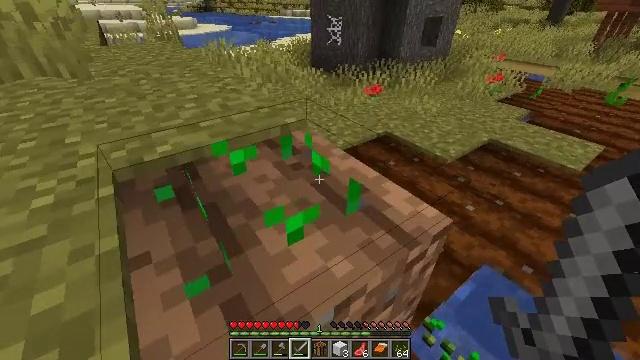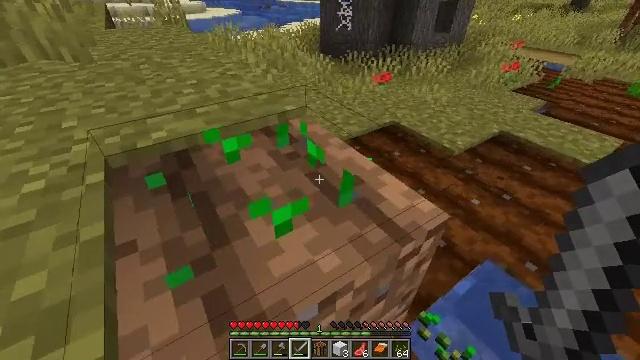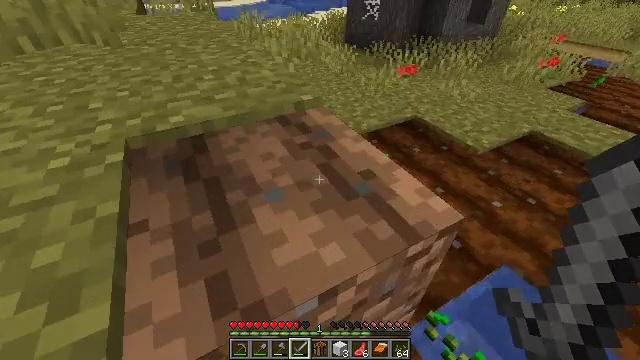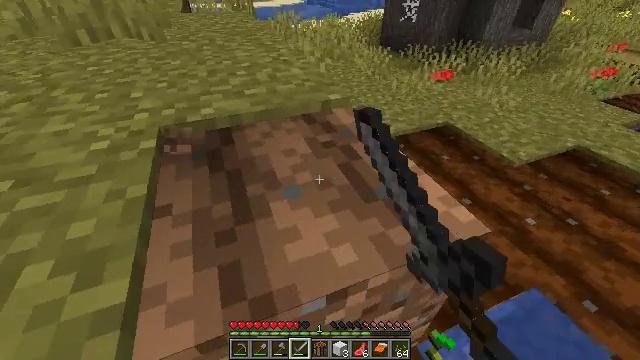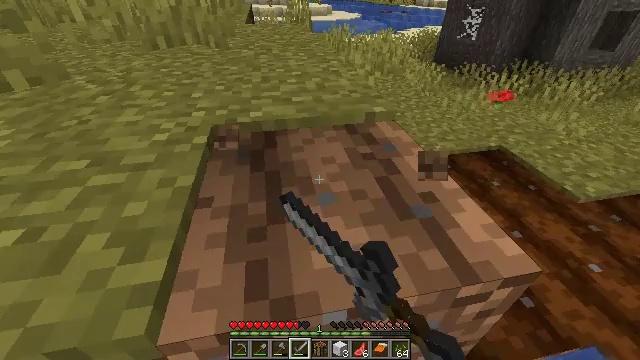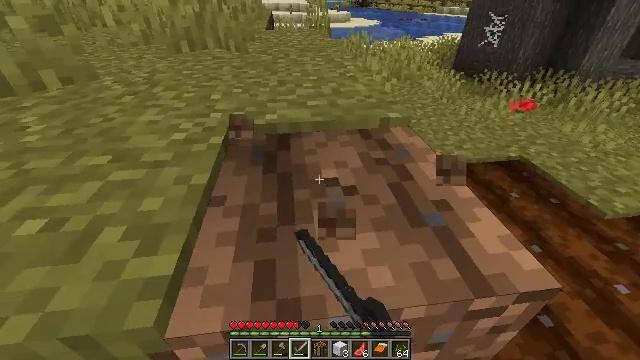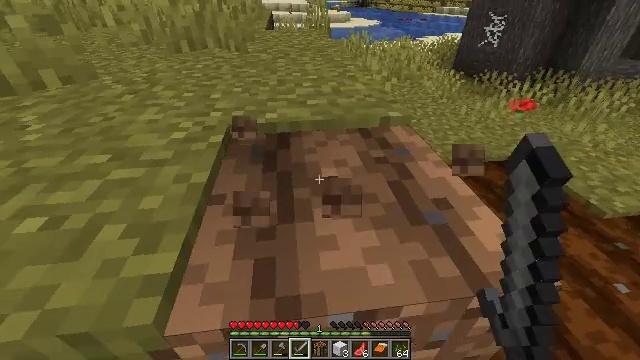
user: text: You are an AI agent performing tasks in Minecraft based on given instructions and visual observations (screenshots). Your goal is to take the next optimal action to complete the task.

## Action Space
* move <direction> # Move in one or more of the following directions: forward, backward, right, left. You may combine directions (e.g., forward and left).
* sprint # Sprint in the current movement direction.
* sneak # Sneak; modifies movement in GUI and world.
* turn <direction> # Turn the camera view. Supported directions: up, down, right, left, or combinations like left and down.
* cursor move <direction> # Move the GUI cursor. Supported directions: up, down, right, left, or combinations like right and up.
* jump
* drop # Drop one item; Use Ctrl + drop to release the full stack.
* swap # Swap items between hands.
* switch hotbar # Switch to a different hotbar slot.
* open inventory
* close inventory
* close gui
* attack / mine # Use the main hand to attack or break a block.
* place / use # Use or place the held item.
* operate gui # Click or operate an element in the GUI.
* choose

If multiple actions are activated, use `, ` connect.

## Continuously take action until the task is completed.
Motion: motion action
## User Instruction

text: Break the mature wheat plants.
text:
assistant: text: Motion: turn left and down
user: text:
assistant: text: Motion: turn left and down, attack / mine
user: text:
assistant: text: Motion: turn left, attack / mine
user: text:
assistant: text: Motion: turn left and up, attack / mine
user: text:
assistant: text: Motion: turn left and up, attack / mine
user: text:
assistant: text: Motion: attack / mine
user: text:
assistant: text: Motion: no_op